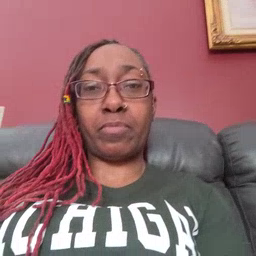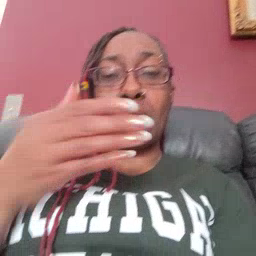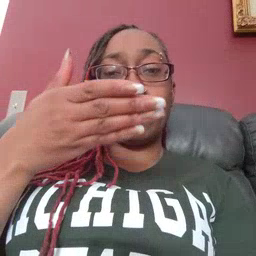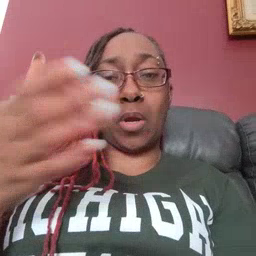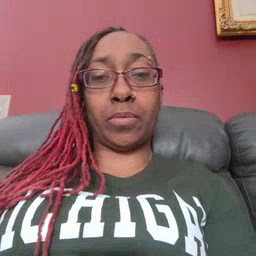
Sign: there